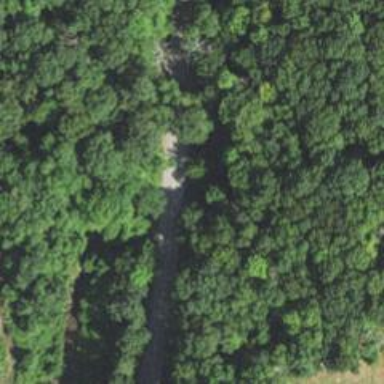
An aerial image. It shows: Culvert tunnel.